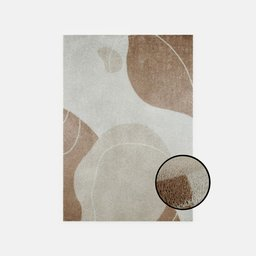
Label: decoration